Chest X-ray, PA view. Patient: 49 years old, sex F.
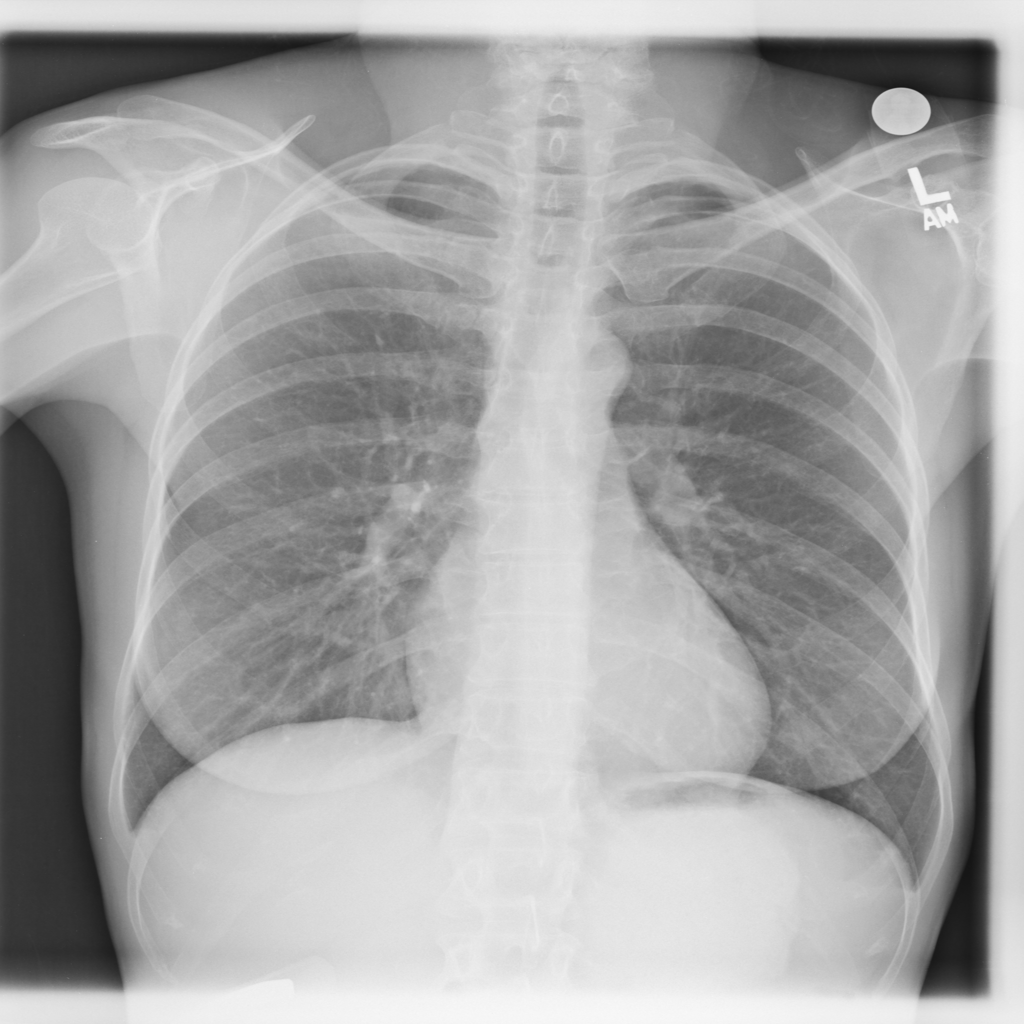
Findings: No Finding